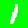
Digit: 1